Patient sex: M
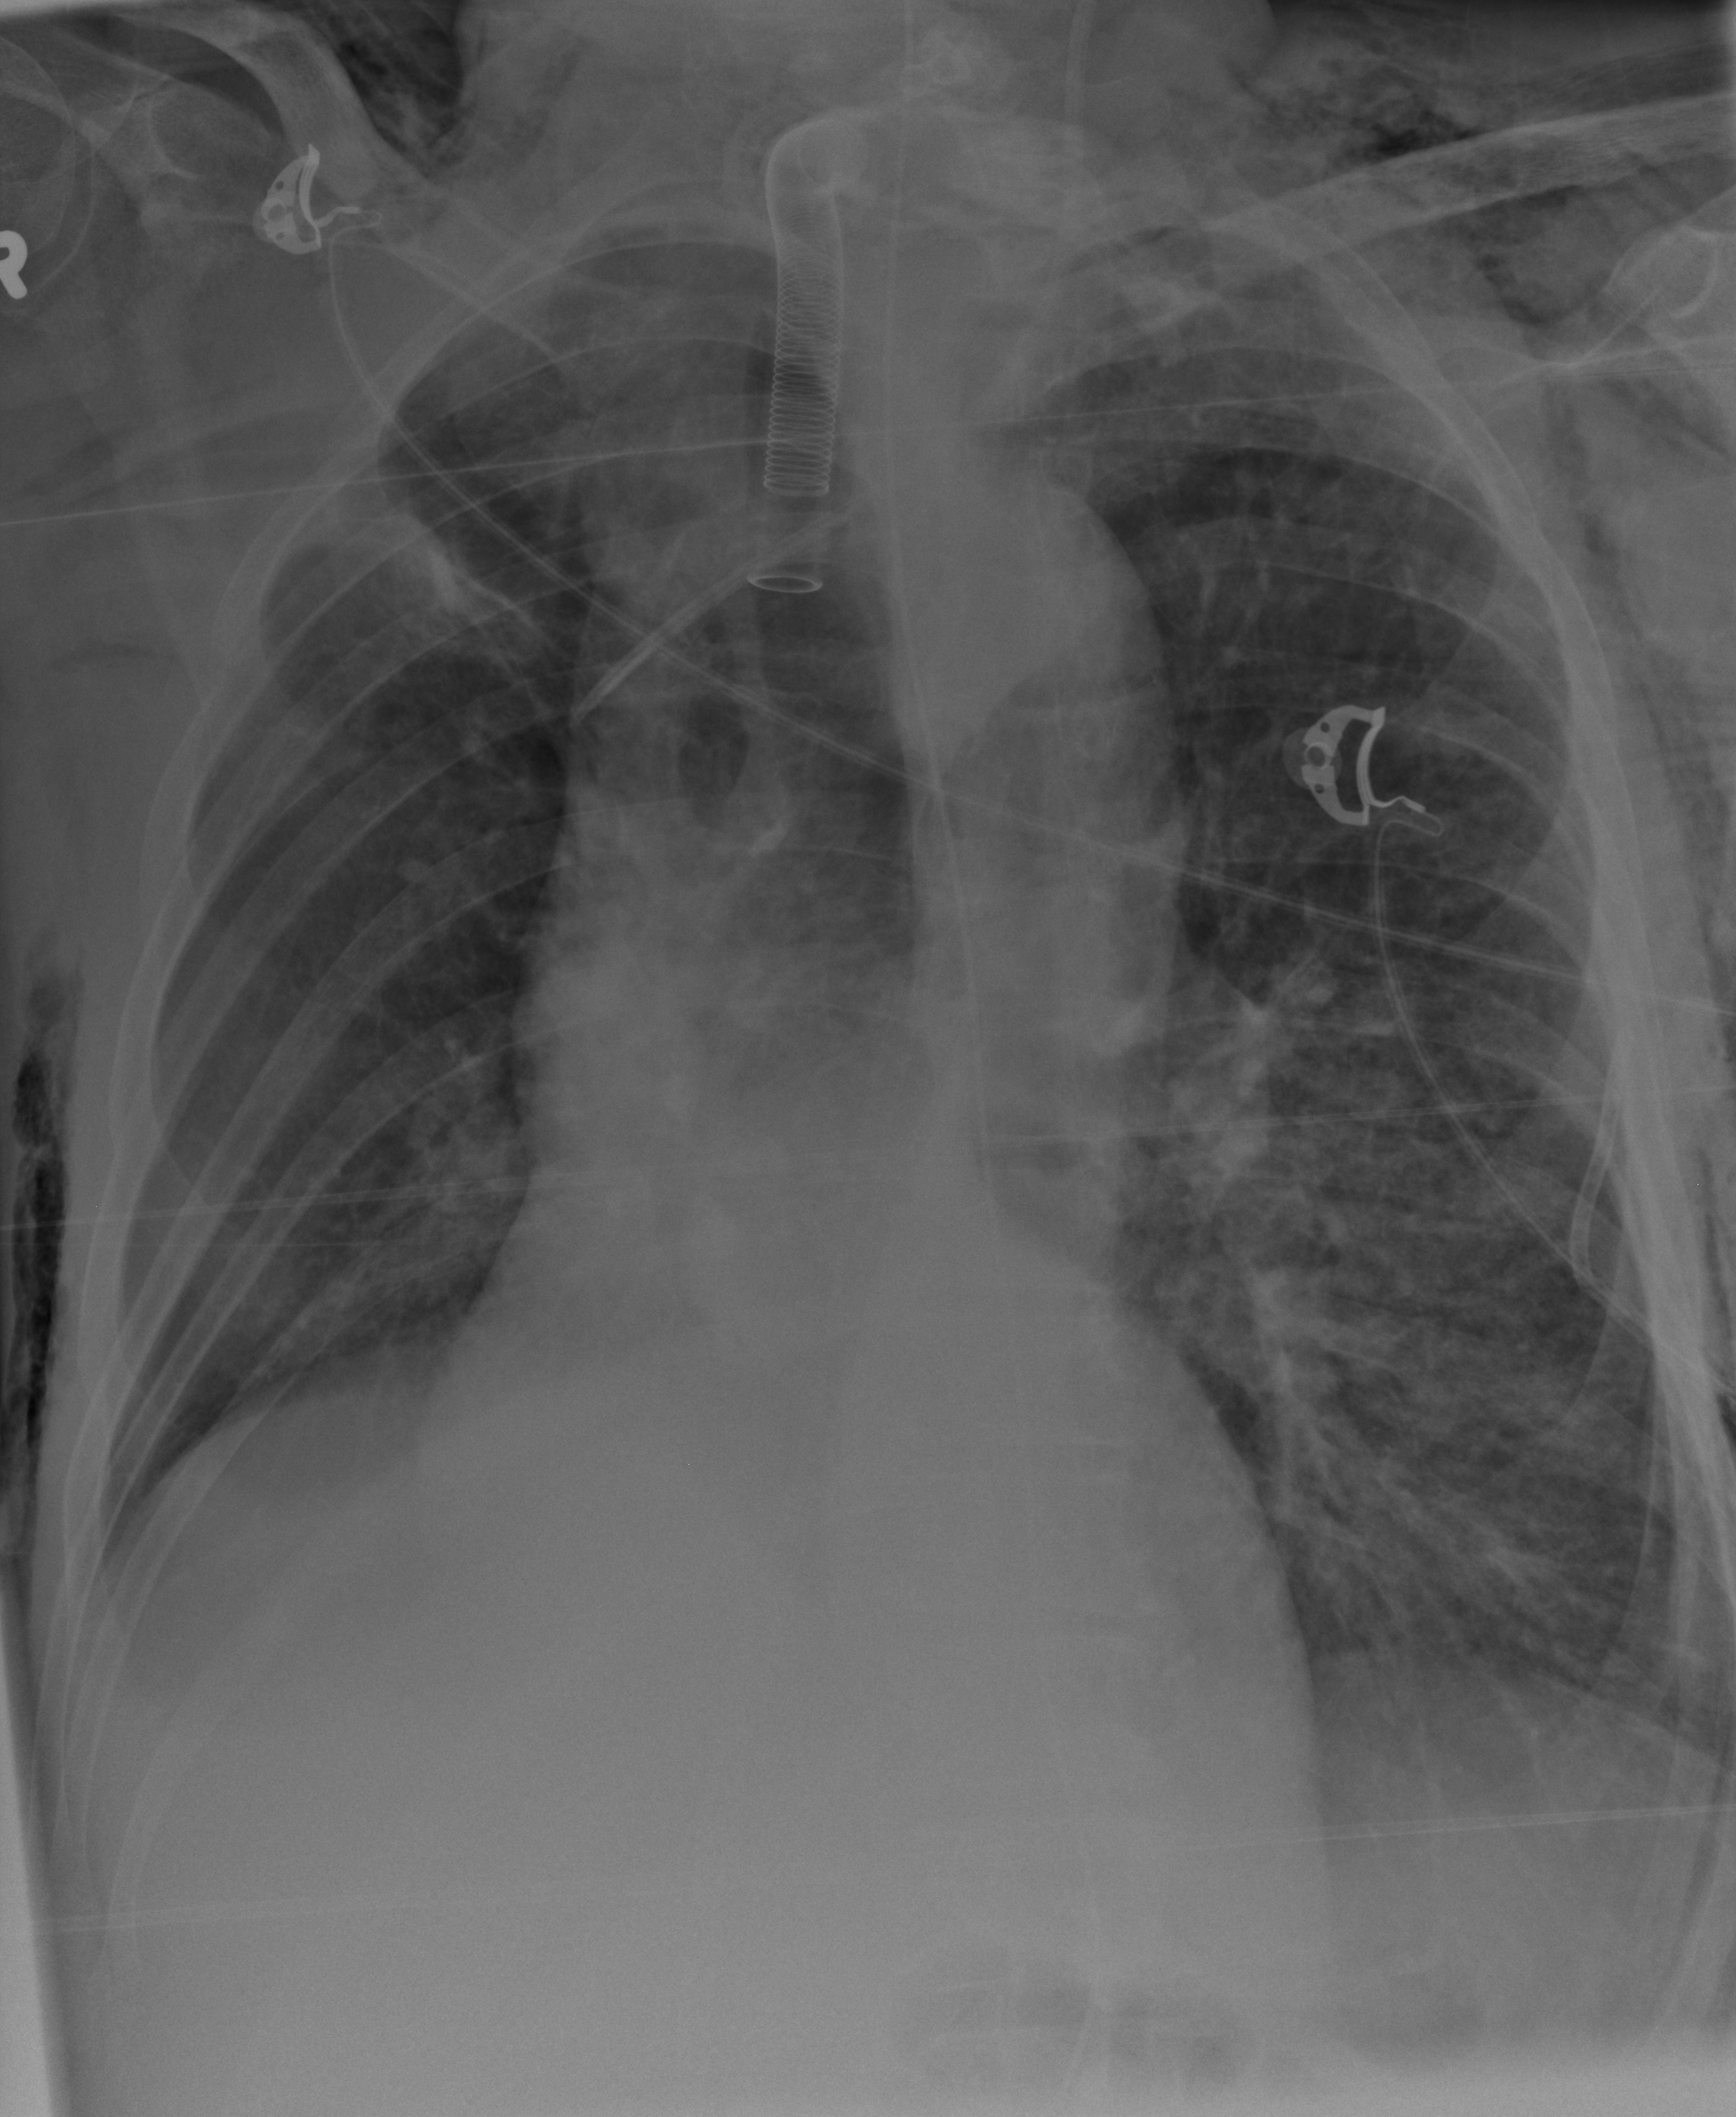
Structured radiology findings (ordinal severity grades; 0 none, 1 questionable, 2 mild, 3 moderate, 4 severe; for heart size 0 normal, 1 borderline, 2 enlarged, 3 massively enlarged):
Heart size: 1
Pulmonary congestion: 0
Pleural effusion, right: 0
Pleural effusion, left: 0
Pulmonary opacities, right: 2
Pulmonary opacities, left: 2
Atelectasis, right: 2
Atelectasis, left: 2